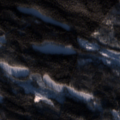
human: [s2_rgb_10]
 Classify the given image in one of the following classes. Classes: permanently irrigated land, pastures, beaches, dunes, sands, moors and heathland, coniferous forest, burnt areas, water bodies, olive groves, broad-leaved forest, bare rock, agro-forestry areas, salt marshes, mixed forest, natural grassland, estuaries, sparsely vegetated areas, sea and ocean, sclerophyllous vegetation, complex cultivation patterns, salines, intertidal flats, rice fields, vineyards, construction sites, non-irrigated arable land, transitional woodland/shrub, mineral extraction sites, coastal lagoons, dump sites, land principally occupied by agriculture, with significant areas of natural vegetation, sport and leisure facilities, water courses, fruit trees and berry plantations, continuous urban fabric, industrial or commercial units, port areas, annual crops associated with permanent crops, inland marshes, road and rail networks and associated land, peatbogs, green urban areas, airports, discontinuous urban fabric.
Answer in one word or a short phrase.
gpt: coniferous forest, mixed forest, transitional woodland/shrub